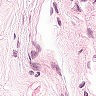
Metastatic tissue present: no